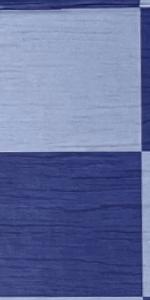
Label: Empty